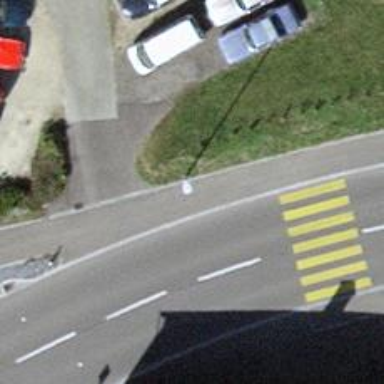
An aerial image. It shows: Sidewalk.